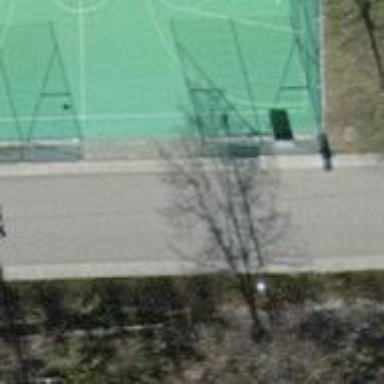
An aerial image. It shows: Concrete bench.